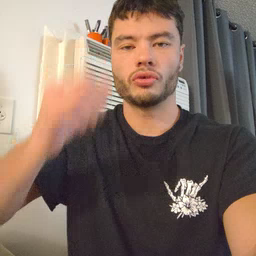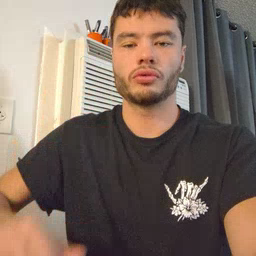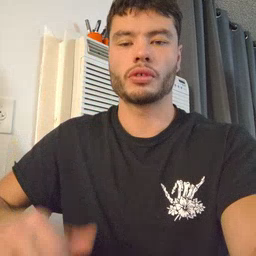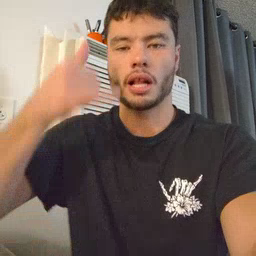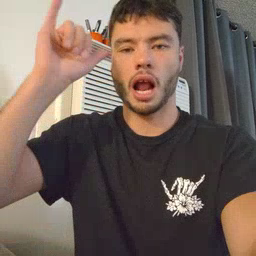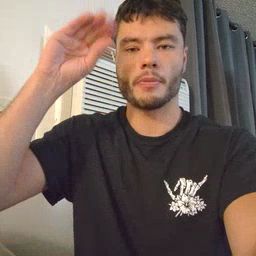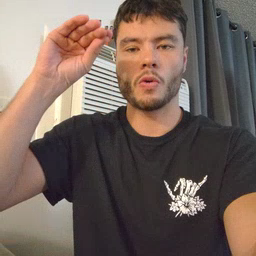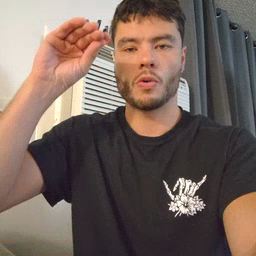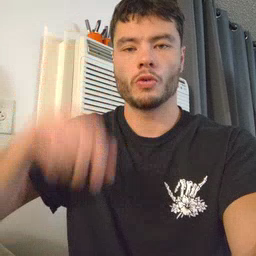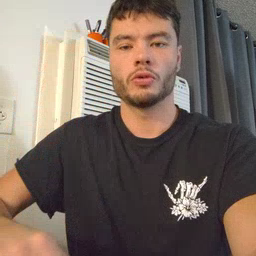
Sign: cowboy